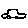
Label: car